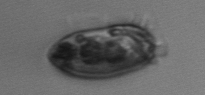
Label: Euplotes